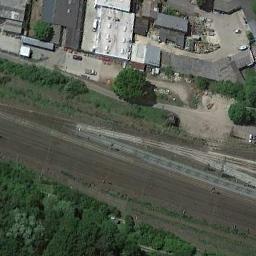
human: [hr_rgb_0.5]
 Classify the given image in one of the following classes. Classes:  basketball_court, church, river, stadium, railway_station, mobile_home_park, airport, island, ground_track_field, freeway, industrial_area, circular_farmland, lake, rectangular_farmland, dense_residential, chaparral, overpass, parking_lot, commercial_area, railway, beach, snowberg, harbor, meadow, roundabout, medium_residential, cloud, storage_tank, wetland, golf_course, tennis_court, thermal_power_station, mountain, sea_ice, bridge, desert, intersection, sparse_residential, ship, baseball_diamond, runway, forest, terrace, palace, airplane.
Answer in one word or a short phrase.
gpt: railway